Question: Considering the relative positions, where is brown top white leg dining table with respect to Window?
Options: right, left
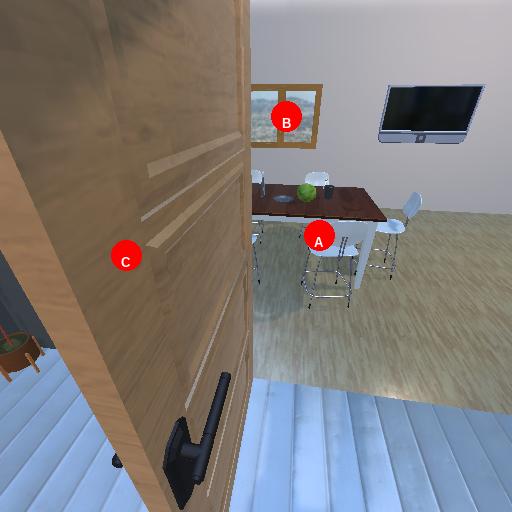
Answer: right